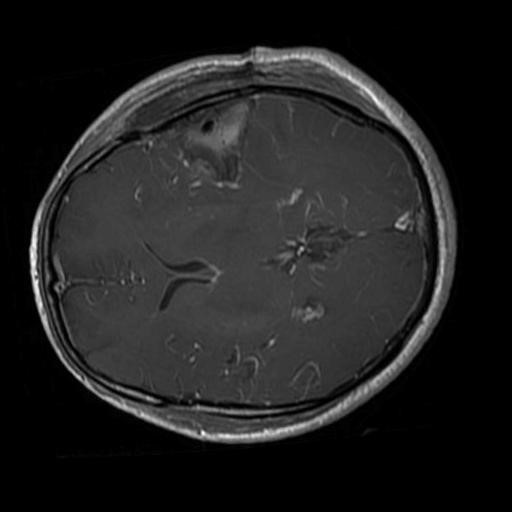
Label: brain_glioma